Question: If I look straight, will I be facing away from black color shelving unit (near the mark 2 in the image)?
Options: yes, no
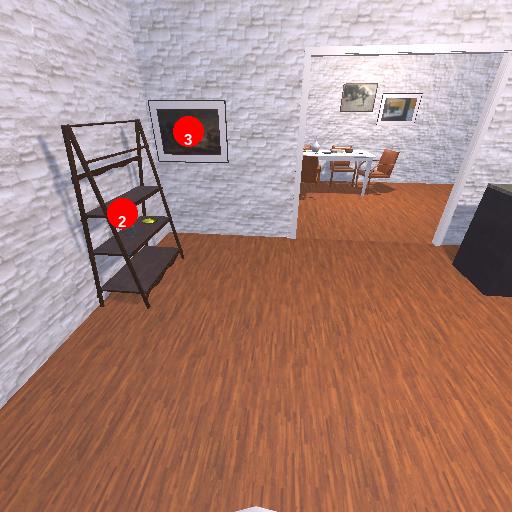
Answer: yes